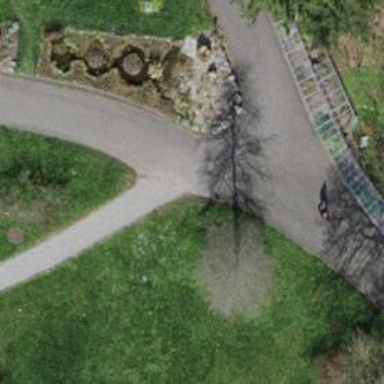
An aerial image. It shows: Footway with pebblestone surface.